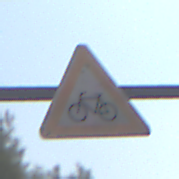
Verkehrszeichen: RadverkehrRechts
Umgebung: Outdoor, Nature
Tageszeit: MorningAfternoon
Wetter: PartlyCloudy
Licht: Natural
Jahreszeit: NotSpecified
Kontrast: HighContrast